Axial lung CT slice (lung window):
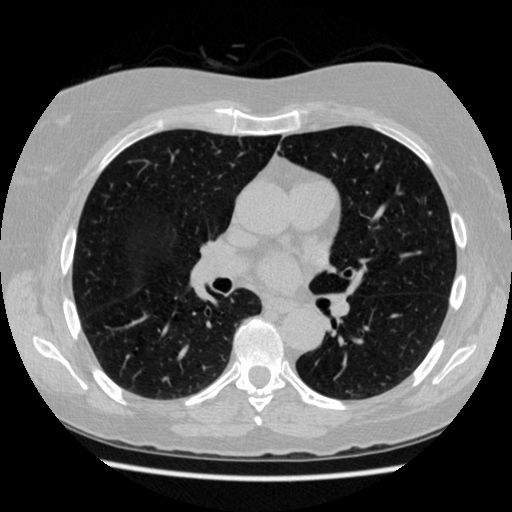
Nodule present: no